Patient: sex M, age 64
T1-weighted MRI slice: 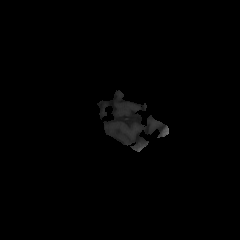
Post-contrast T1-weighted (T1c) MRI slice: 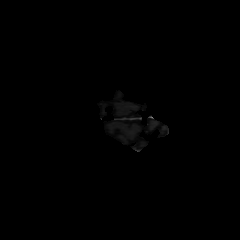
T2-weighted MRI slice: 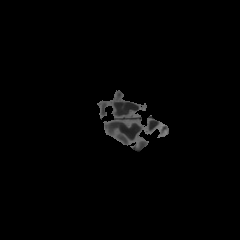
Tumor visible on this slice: no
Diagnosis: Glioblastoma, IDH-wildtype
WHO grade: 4